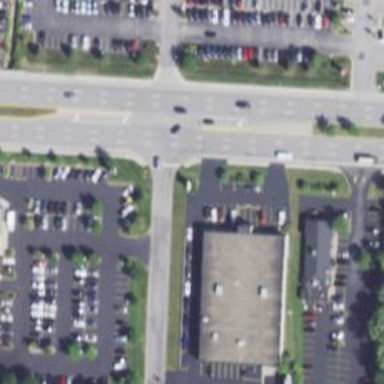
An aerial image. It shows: Parking space.